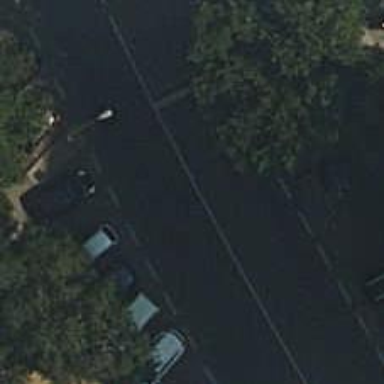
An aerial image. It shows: Tertiary road with asphalt surface. There is shared lane for cyclists.